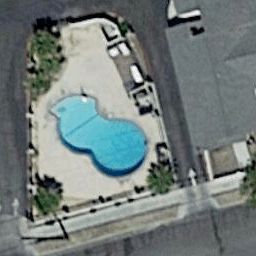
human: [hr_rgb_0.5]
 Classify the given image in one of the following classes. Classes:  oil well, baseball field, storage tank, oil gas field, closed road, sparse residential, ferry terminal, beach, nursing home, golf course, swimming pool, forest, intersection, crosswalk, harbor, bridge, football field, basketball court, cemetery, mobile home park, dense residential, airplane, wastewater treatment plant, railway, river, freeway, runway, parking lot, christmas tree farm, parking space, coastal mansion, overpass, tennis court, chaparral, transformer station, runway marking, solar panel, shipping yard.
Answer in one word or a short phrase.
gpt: swimming pool